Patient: sex M, age 76
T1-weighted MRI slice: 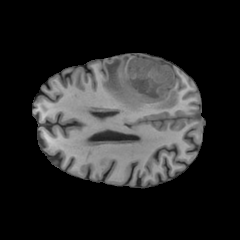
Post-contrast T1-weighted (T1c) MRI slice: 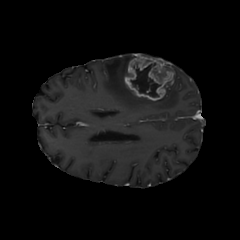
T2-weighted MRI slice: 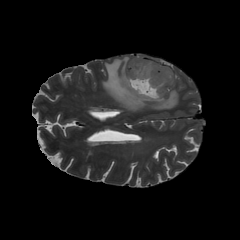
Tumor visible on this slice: yes
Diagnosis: Glioblastoma, IDH-wildtype
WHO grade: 4